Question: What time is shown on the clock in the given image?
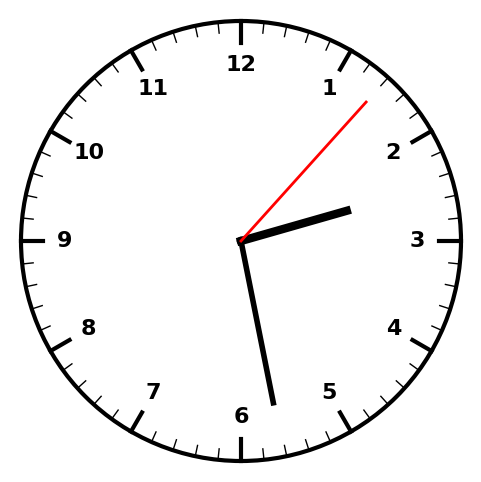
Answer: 02:28:07